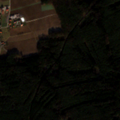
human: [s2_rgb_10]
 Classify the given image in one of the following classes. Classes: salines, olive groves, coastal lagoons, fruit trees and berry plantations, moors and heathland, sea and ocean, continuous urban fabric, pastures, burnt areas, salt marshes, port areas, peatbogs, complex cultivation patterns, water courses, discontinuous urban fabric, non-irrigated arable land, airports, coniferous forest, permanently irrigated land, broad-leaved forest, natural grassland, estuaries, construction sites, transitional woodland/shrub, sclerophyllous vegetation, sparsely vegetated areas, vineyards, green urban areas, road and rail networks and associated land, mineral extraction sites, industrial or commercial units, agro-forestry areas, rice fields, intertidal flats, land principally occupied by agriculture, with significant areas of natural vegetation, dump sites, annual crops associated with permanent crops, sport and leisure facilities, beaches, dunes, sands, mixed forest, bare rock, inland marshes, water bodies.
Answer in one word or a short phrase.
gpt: non-irrigated arable land, complex cultivation patterns, mixed forest